Interaction volume radius: 10 \u00c5
Interaction volume height: 10 \u00c5
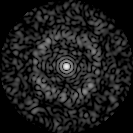
Disorder parameter: 0.8094